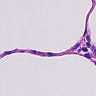
Metastatic tissue present: no